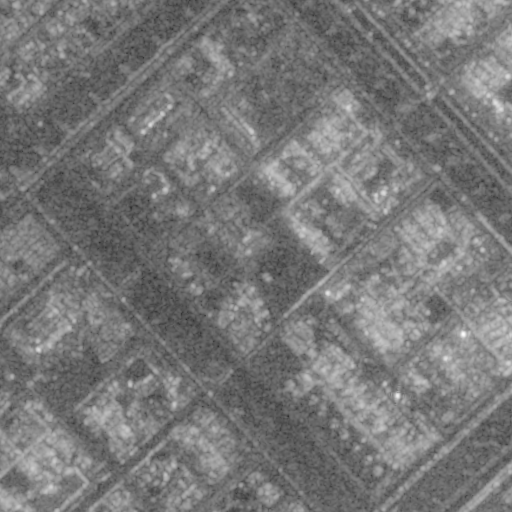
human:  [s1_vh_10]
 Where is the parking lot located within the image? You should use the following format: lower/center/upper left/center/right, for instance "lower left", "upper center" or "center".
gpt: The parking lot is located in the lower center of the image.
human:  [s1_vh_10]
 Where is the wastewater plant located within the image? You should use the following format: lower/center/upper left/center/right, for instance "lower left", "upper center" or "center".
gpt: The wastewater plant is located in the lower center of the image.
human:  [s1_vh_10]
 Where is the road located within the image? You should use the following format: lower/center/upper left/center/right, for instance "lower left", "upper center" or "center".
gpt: There is no road in the image.

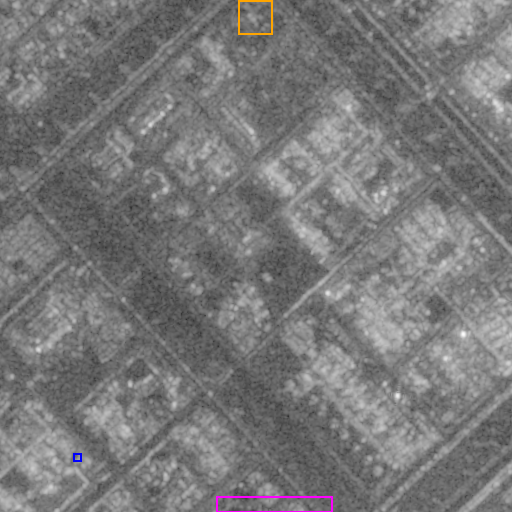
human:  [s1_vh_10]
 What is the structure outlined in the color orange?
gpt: The structure outlined in orange is a power substation.
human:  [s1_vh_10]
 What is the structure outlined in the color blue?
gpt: The structure outlined in blue is a storage tank.
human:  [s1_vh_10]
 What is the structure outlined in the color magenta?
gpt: The structure outlined in magenta is a wastewater plant.
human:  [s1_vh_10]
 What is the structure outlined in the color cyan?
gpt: There is no cyan outline.